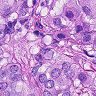
Metastatic tissue present: yes